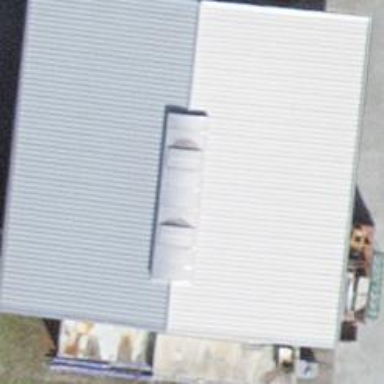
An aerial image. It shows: Industrial building.